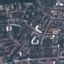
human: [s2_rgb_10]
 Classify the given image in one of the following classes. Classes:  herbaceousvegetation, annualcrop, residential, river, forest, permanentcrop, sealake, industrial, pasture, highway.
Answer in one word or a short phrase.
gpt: Residential